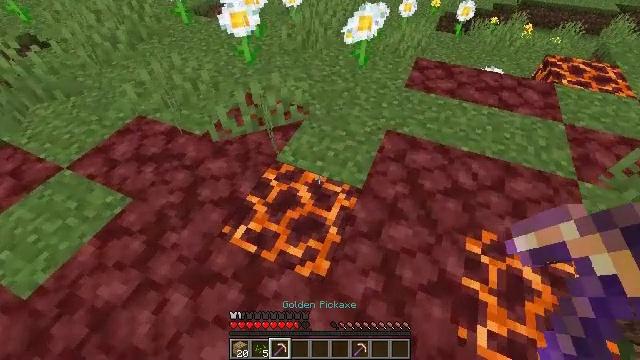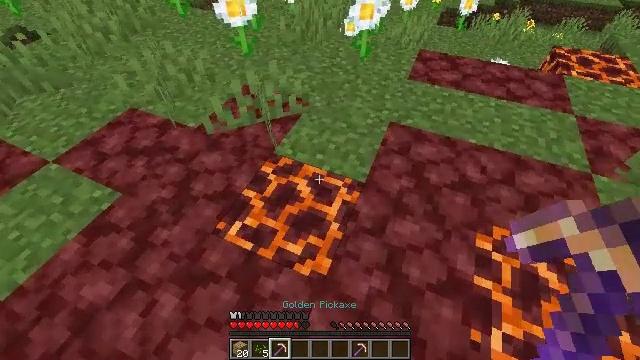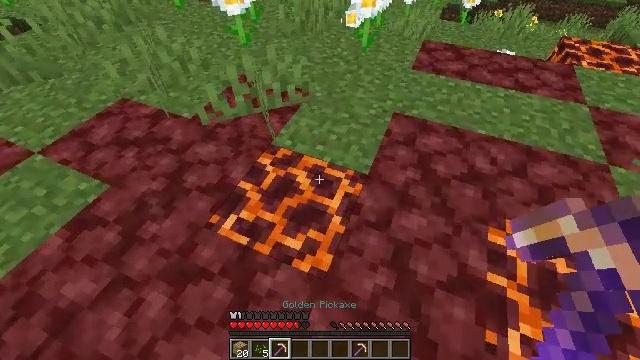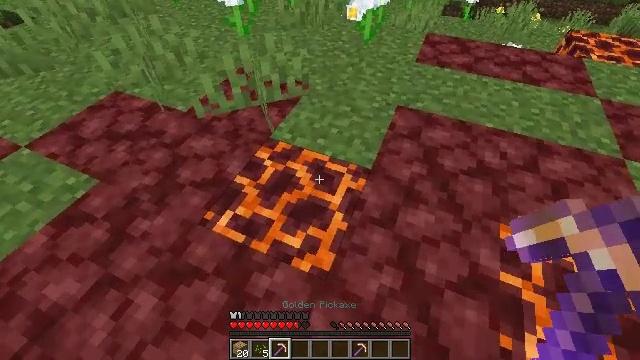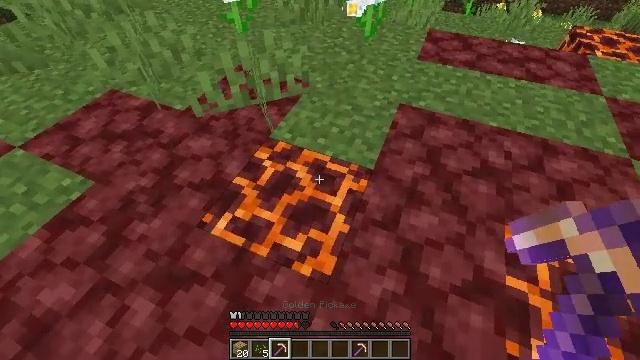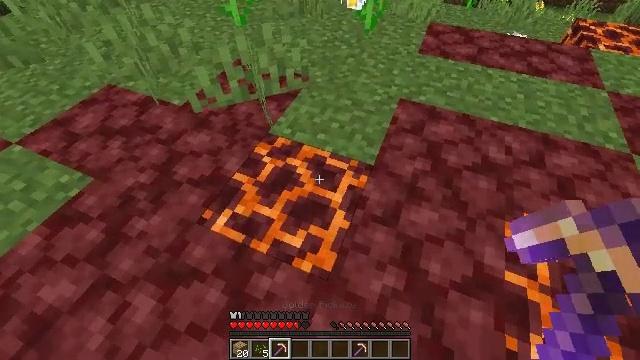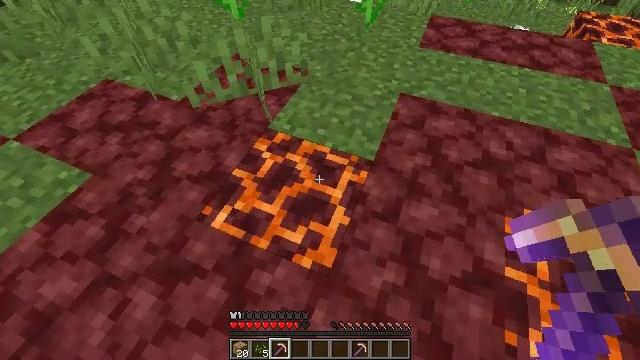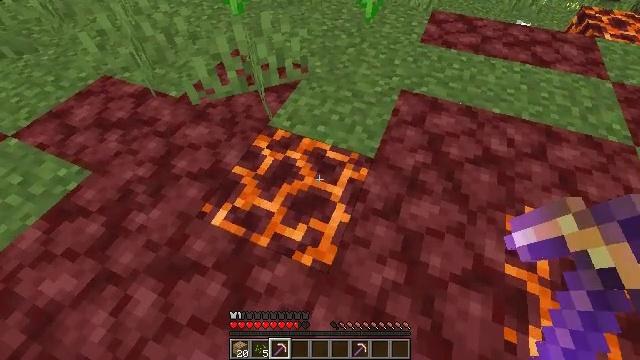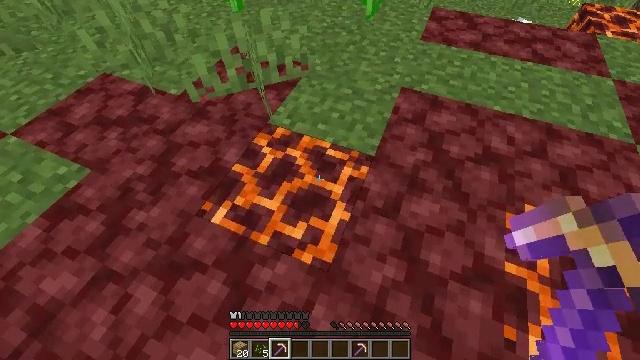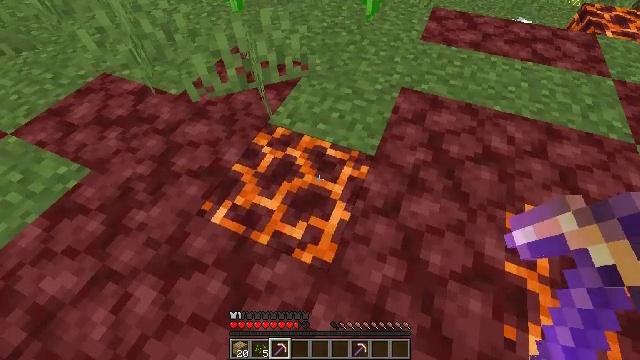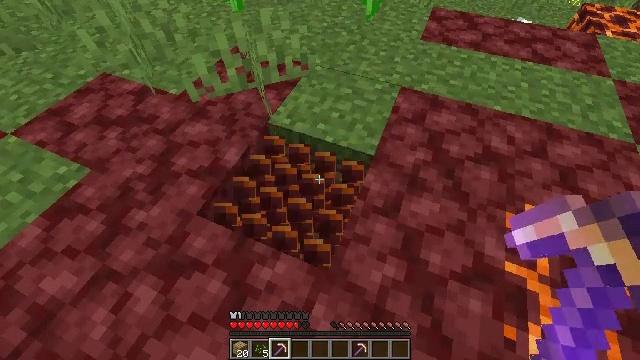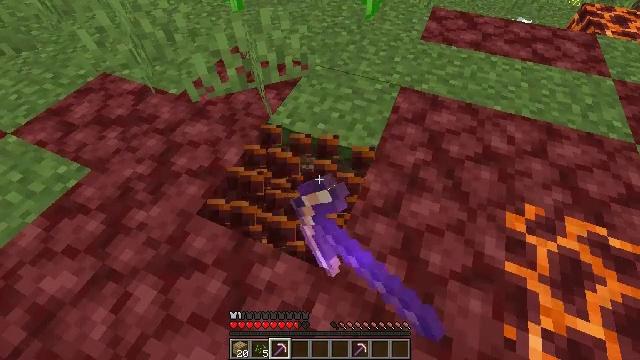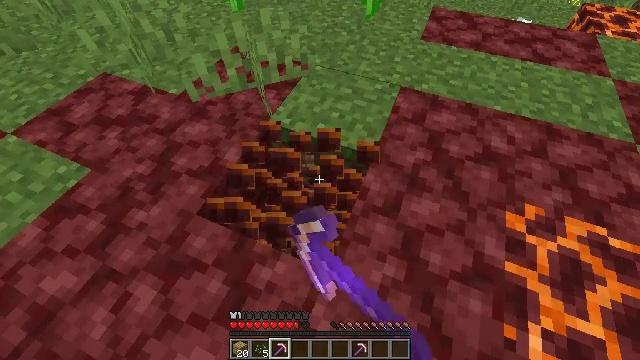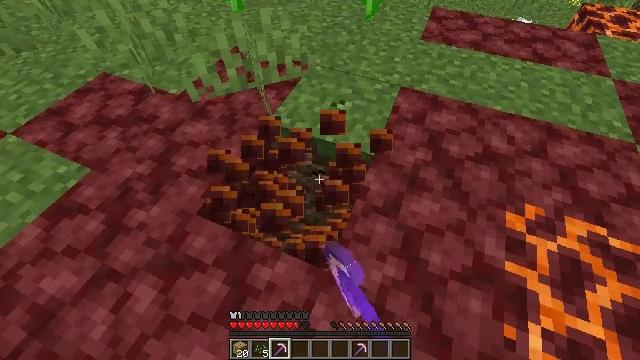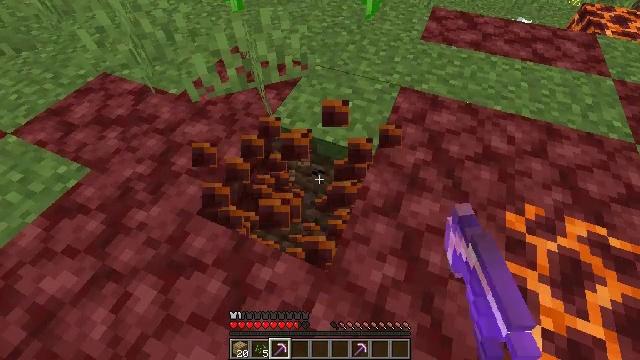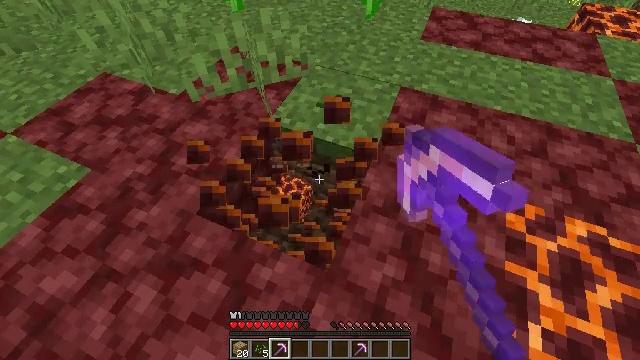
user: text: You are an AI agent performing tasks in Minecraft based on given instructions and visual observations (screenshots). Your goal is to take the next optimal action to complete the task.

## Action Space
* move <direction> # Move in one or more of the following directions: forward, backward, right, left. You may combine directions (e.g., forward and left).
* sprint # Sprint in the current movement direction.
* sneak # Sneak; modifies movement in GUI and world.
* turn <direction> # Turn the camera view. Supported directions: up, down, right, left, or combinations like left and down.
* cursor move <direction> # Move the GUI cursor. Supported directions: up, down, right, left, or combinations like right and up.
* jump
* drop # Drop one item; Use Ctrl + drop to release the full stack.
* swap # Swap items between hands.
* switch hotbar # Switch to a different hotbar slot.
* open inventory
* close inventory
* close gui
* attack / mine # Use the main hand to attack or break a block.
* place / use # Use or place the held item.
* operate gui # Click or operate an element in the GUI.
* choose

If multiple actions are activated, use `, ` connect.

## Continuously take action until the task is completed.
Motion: motion action
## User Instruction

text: Mine the magma block in the nether.
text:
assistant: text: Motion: no_op
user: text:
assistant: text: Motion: no_op
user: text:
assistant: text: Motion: no_op
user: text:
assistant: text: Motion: no_op
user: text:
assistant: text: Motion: turn down
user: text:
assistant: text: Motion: turn down
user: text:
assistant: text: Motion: no_op
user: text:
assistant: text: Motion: no_op
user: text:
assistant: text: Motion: no_op
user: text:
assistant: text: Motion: attack / mine
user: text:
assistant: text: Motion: attack / mine
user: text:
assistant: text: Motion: attack / mine
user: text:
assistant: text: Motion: attack / mine
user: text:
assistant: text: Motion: attack / mine
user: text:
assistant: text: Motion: attack / mine
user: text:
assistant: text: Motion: attack / mine
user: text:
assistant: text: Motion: attack / mine
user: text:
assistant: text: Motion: attack / mine
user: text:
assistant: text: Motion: no_op
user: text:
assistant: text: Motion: no_op
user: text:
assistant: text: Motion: move forward
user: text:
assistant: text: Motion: move forward
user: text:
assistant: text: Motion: move forward
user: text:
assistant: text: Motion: move forward
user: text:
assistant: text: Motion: move forward
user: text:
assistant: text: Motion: turn down
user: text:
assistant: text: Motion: turn down
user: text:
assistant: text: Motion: turn right and down
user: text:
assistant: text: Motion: turn down
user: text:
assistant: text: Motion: no_op